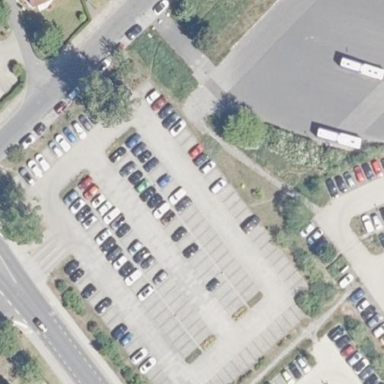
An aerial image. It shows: Parking area with surface.